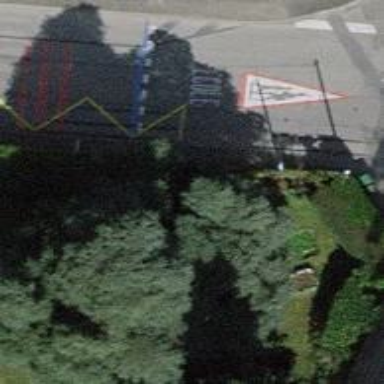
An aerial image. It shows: Asphalt sidewalk leading to public transport platform.